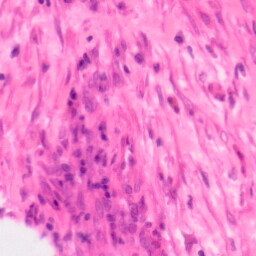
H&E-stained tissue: Colon